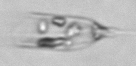
Label: Rhizosolenia